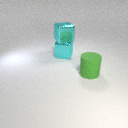
large cyan metal cube to the left of large green rubber cylinder